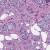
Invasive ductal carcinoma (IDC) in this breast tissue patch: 1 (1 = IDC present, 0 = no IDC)